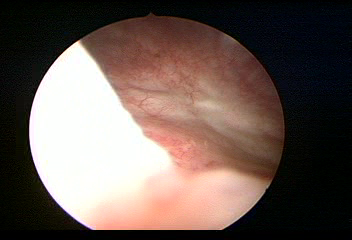
Modality: WLC
Class: Normal mucosa
Bladder cancer association: No